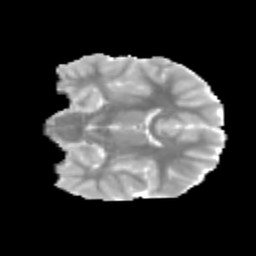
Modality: MD
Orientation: coronal
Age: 10
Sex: female
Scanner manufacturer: siemens
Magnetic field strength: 3 T
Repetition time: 3.8 s
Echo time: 0.07 s